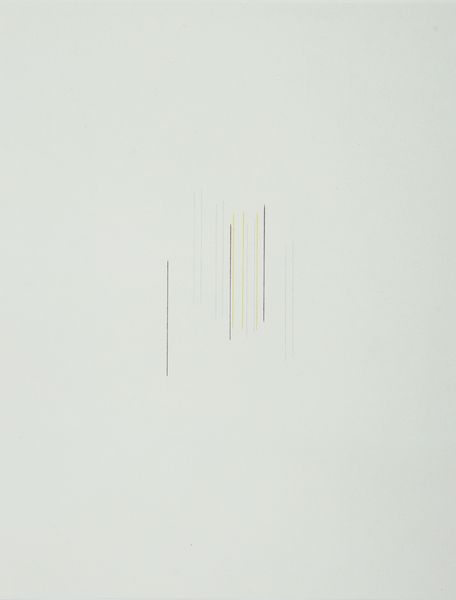
Künstler: Fred Sandback
Schlagwörter: blau, schatten, weiß, gelb, grau, hell, licht, schwarz, zeichen, zeichnung, hochformat, lang, bild, drei, blatt, zart, papier, moderne, abstrakt, fläche, modern, klein, monochrom, linien, gerade, gestreift, streifen, fein, hoch, striche, abstraktion, minimalismus, linie, parallel, minimalistisch, linear, schlicht, druck, strich, leinwand, bleistift, leicht, schemen, geometrie, parallelen, schnitte, postmodern, postmoderne, viollet, minimal, bergauf, gleich, wenig, hochformatig, minimalism, farbzeichnung, fontana, klaien